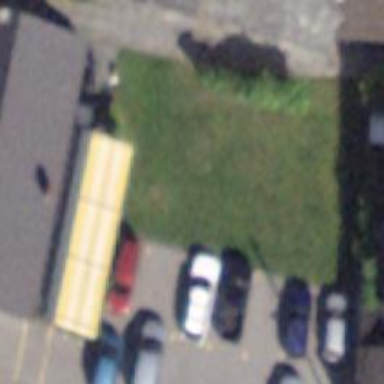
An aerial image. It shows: Restaurant.